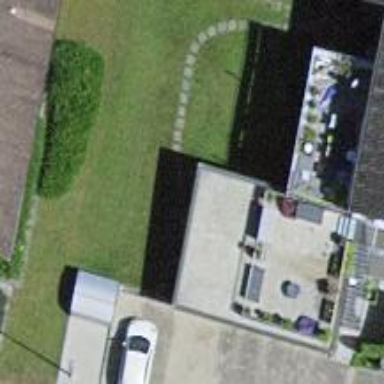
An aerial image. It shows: Garage.